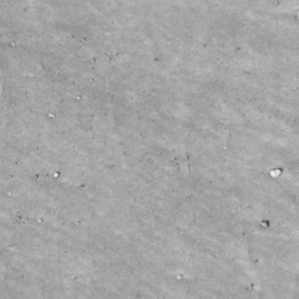
Label: non_frost